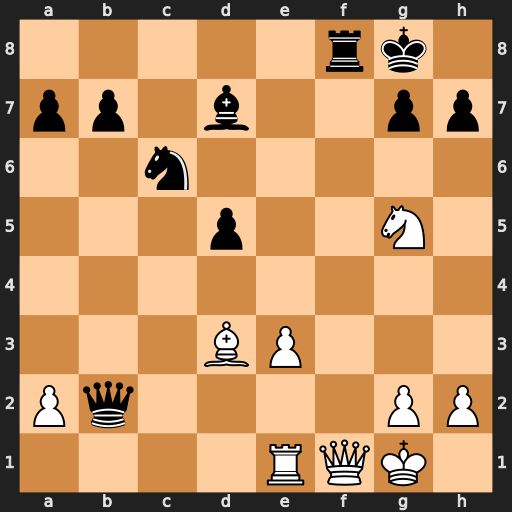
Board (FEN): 5rk1/pp1b2pp/2n5/3p2N1/8/3BP3/Pq4PP/4RQK1
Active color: w
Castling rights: -
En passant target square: -
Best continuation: Bxh7+ Kh8 Qxf8#